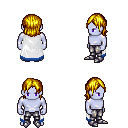
a pixel art fantasy rpg character, male body template, dark elf, purple skin, white trimmed cape, metal pants, blonde long bangs hairstyle, metal boots, four views (front, back, left, right), 2x2 character sprite sheet, small pixel art, hard edges, no anti-aliasing